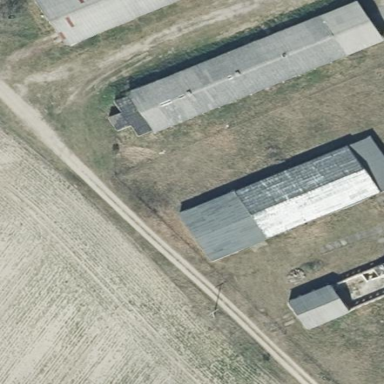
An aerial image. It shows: Farmyard area.